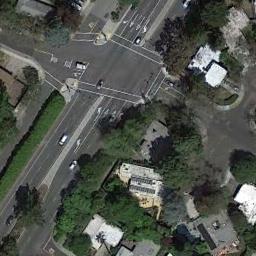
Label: intersection